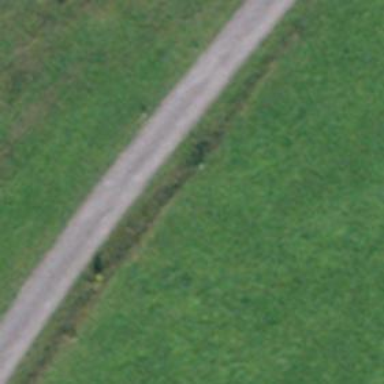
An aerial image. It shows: Track with grade 2 gravel surface.